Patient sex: M
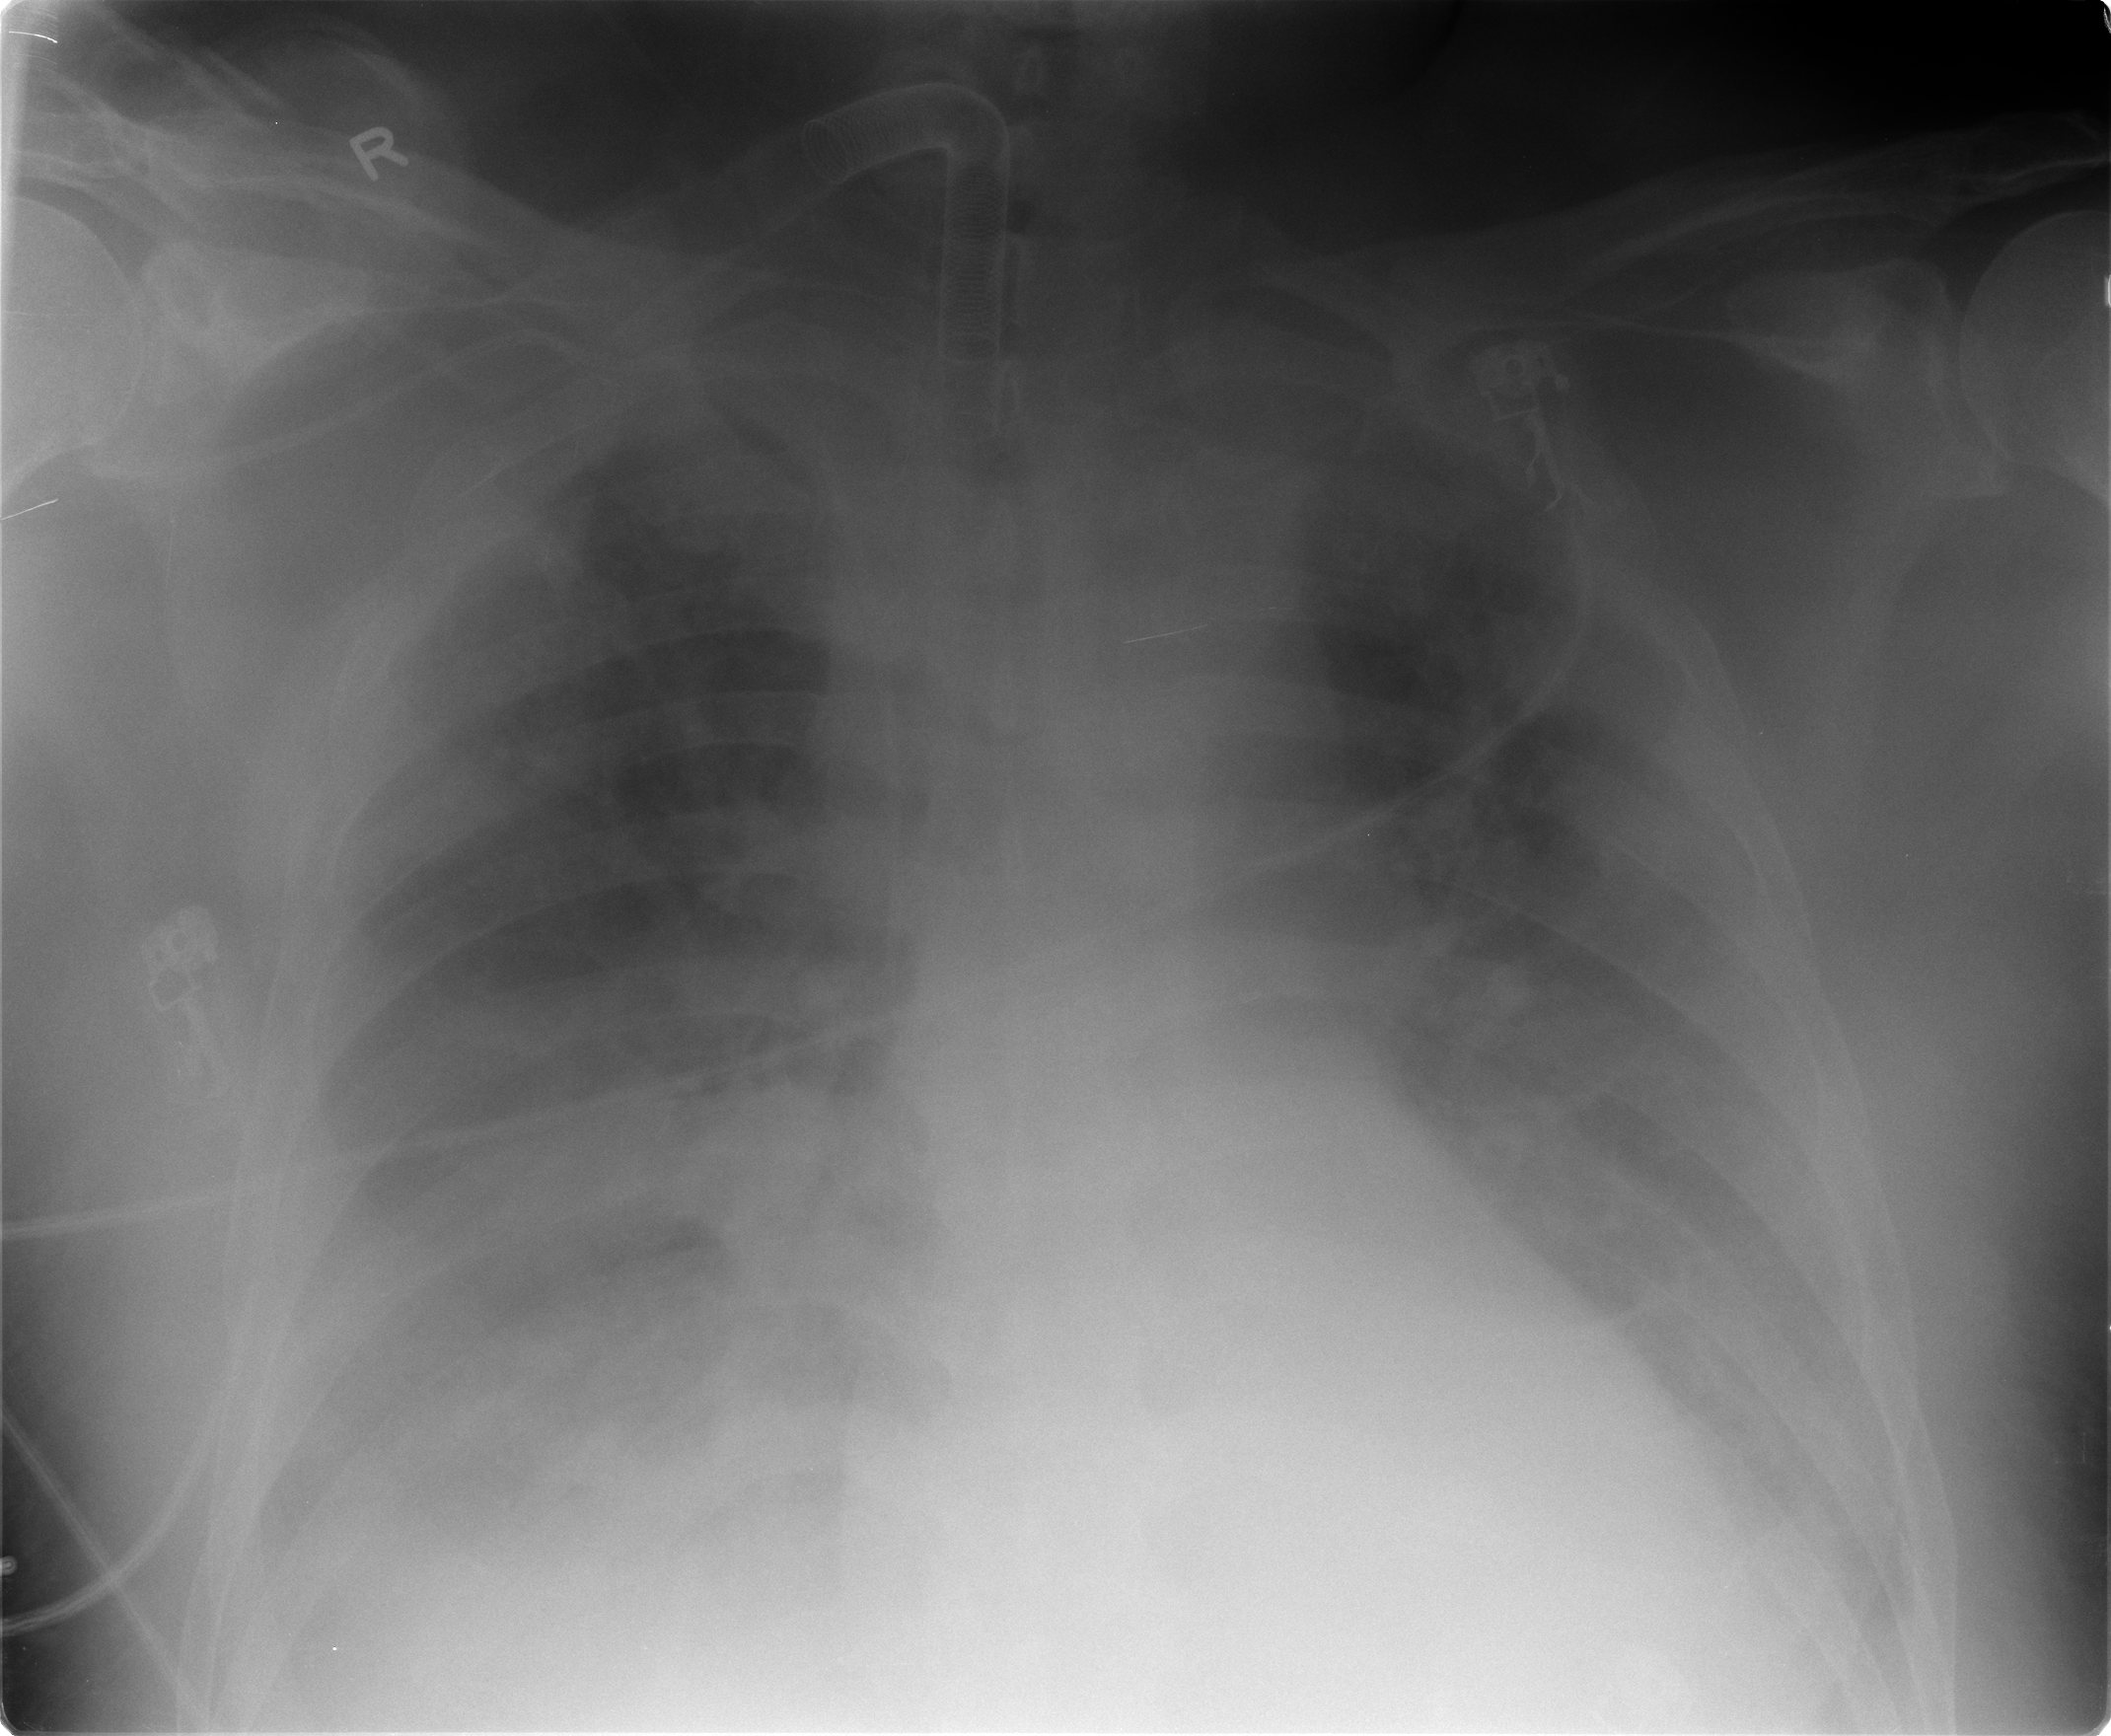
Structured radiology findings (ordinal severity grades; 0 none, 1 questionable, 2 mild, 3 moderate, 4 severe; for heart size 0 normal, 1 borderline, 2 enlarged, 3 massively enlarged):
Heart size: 0
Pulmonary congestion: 0
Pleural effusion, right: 2
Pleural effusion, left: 2
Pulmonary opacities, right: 2
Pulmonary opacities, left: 2
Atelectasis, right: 2
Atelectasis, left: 2